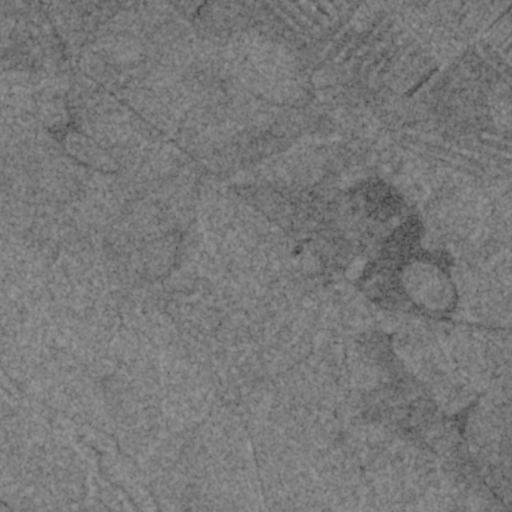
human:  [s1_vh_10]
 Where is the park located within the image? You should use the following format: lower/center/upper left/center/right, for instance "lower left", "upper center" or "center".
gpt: The park is located in the lower left of the image.
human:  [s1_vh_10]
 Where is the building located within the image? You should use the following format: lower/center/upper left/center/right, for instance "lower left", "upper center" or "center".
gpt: The building is located in the center of the image.
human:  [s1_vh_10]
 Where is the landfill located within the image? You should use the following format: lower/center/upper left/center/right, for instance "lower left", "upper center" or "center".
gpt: There is no landfill in the image.

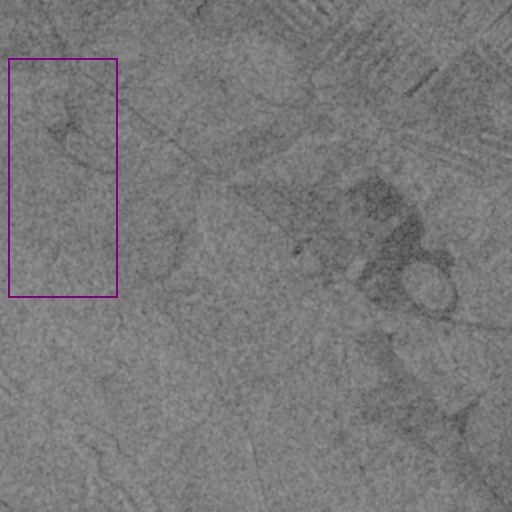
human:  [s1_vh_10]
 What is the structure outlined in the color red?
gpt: There is no red outline.
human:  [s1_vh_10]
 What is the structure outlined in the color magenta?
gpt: There is no structure outlined in magenta.